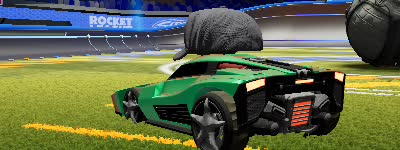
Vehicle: breakout